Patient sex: M
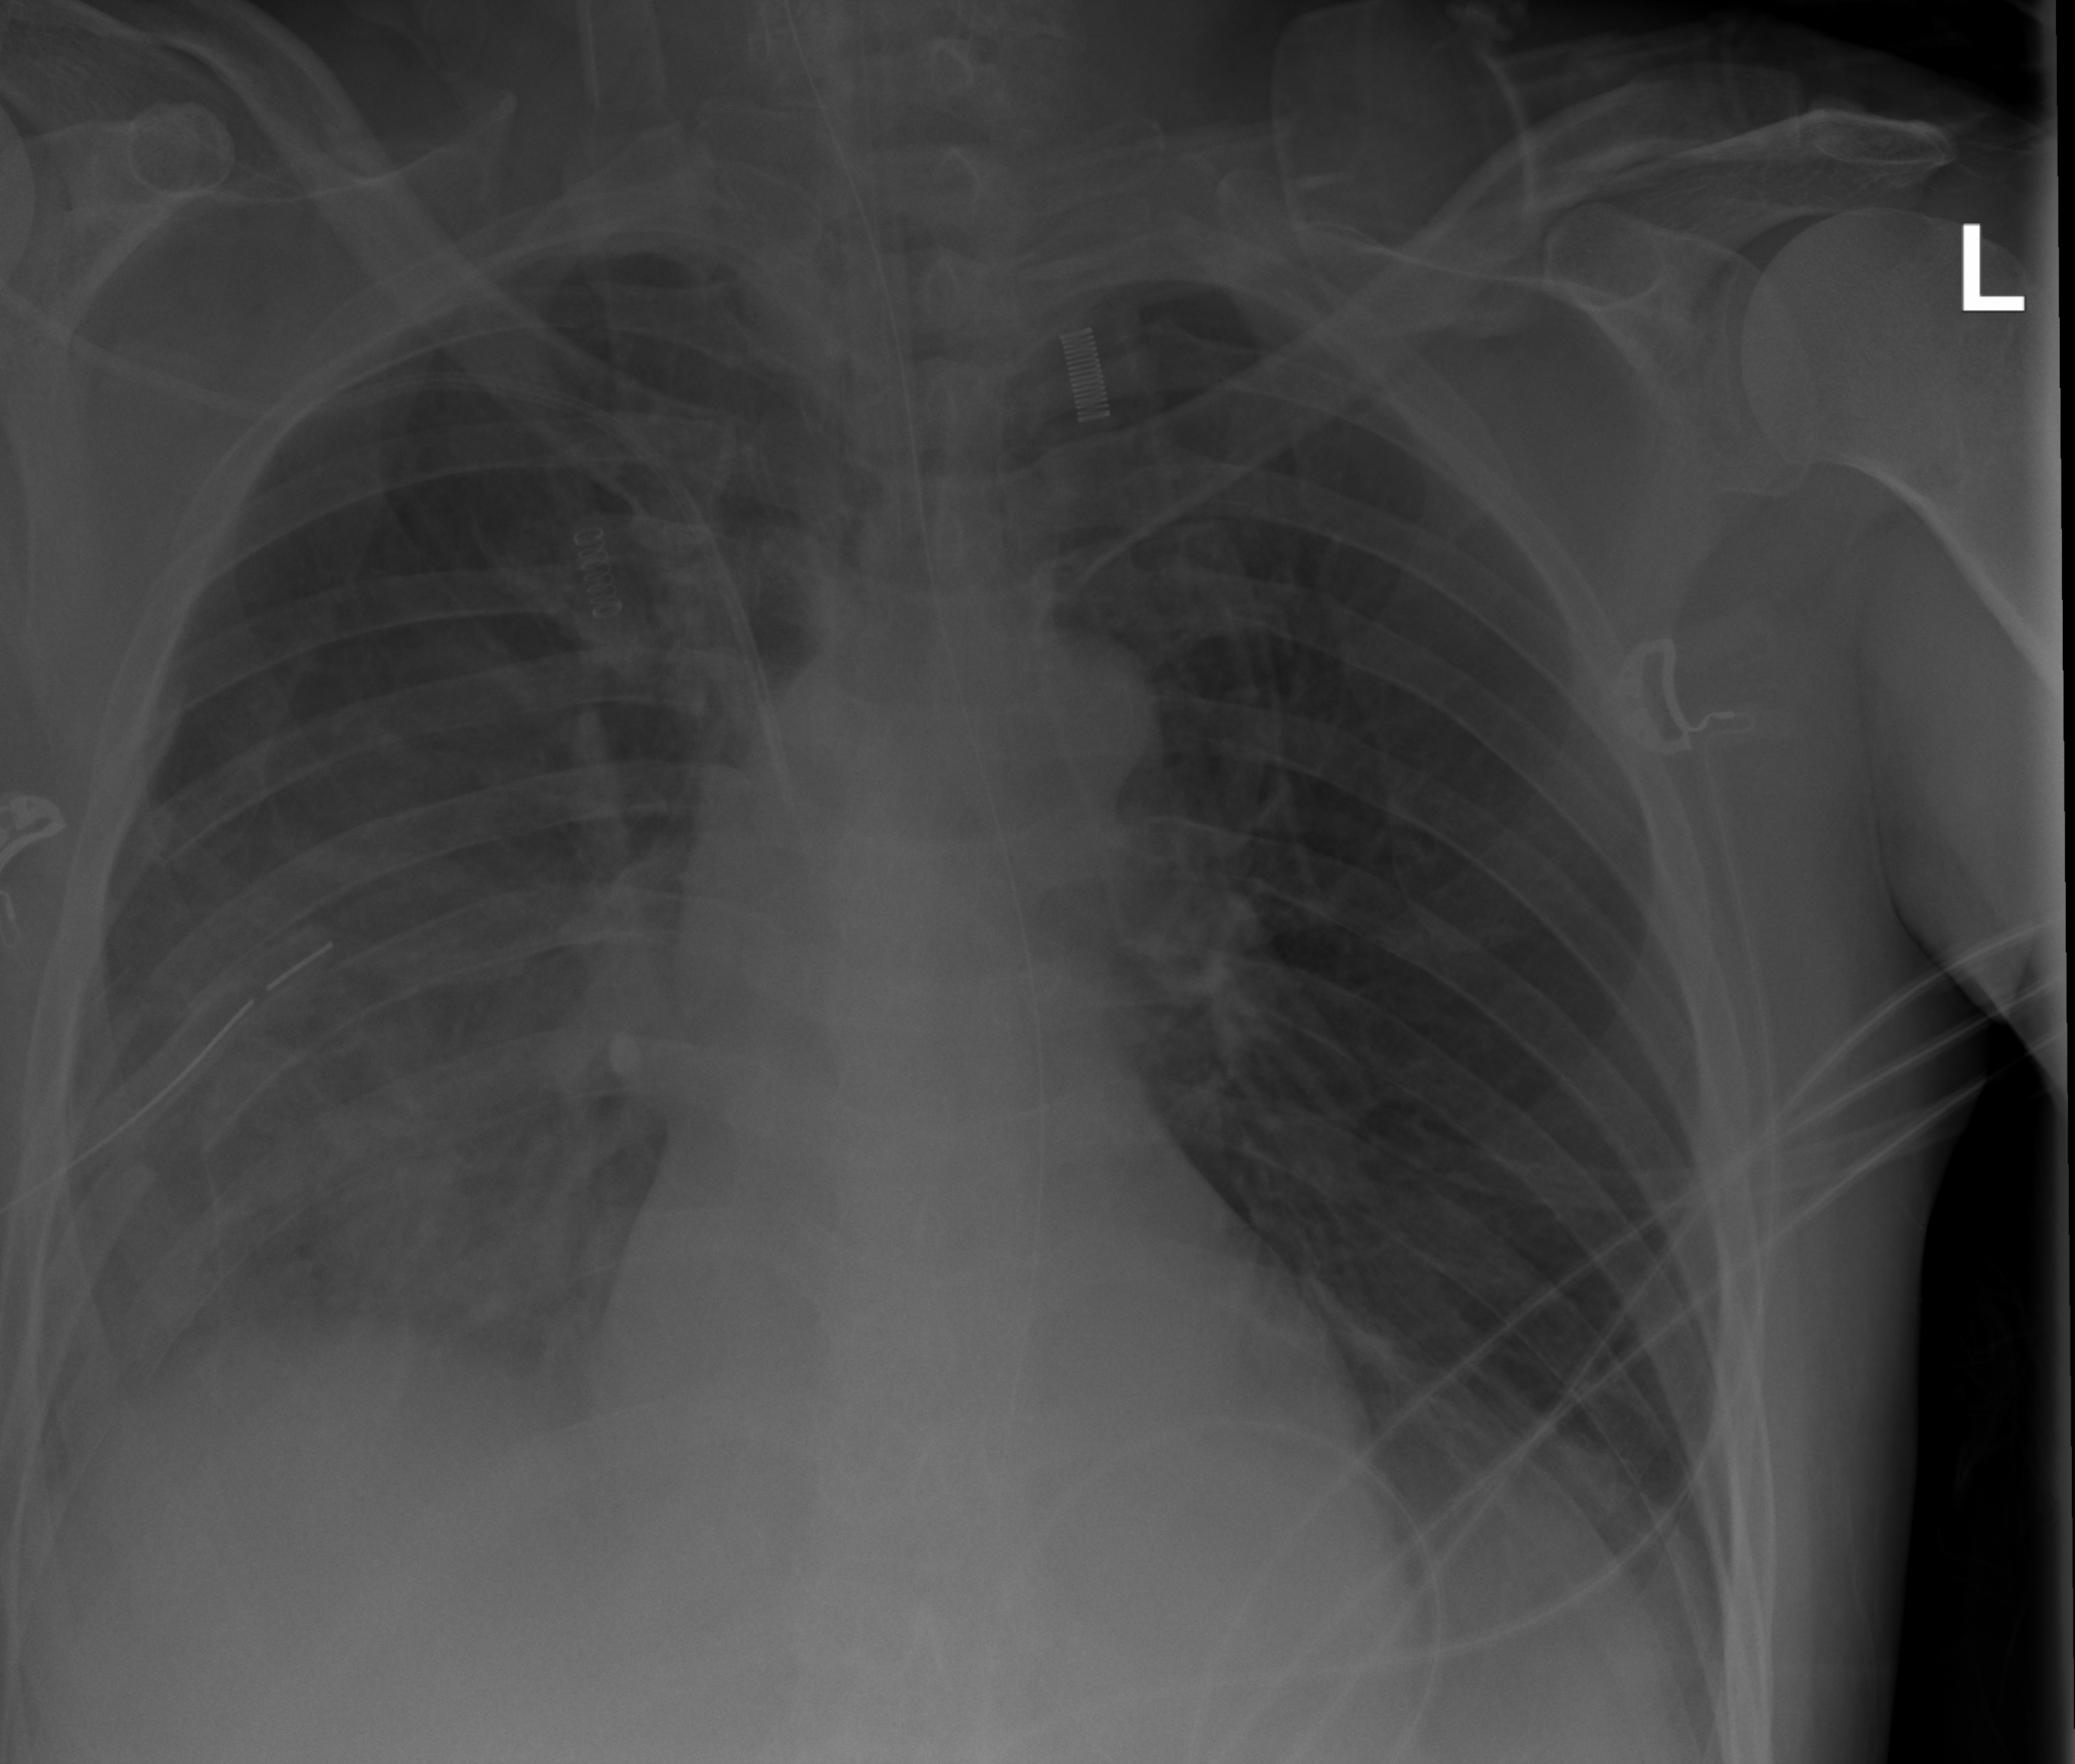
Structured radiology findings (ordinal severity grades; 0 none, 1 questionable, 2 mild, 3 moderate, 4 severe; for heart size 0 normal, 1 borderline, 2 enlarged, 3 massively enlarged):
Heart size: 0
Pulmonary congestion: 0
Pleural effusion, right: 3
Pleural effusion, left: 0
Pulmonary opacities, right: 3
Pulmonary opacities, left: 0
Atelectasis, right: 3
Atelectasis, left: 0